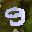
Label: 9